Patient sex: M
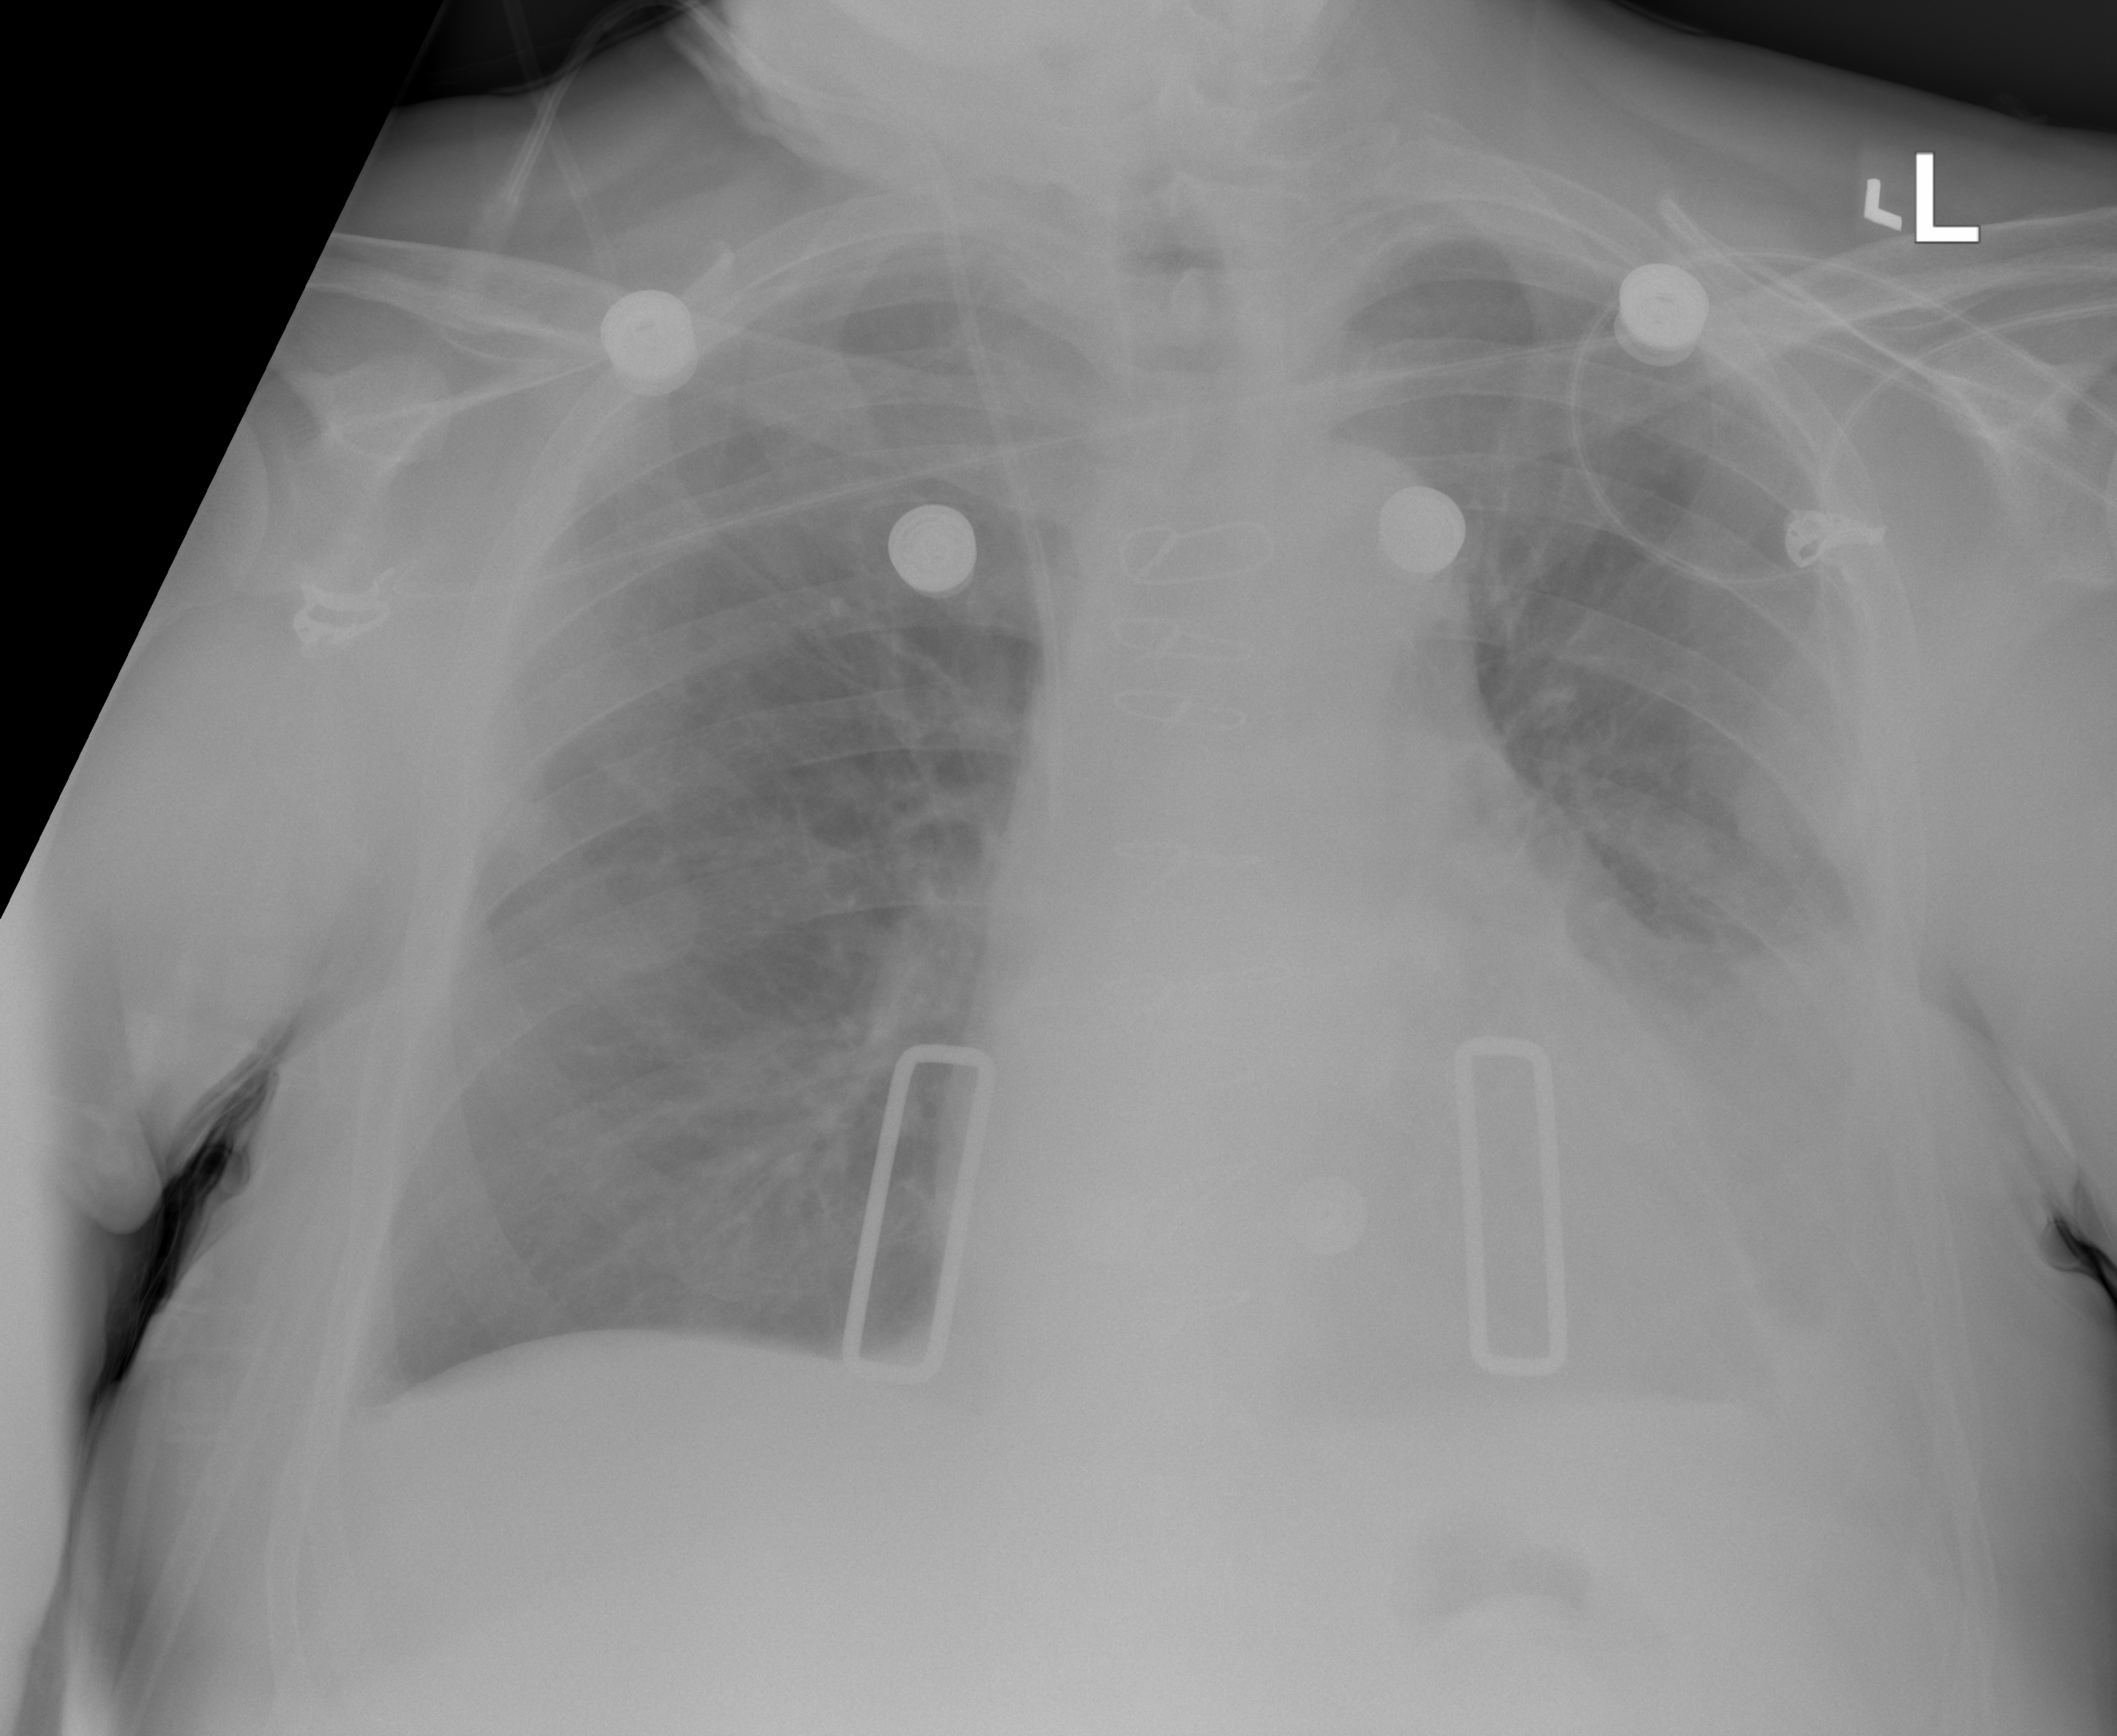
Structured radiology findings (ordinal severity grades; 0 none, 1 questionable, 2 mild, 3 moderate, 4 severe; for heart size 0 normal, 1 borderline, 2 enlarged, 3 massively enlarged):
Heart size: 2
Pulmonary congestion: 1
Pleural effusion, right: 1
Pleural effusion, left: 3
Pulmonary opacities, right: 0
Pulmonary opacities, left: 0
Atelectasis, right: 0
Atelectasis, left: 3